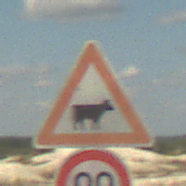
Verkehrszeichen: ViehtriebLinks
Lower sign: Geschwindigkeit90
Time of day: Midday
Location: Outdoor (Beach)
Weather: PartlyCloudy
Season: NotSpecified
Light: Natural